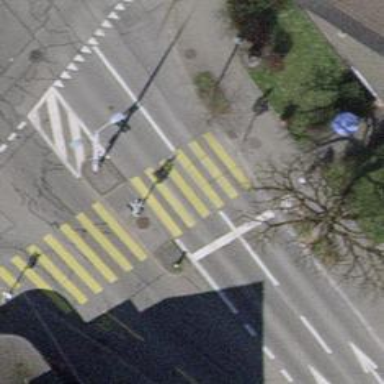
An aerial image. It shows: Zebra crossing with traffic signals.